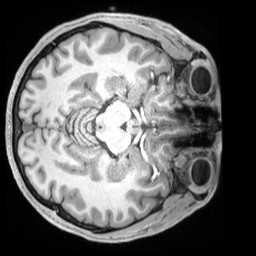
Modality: T1w
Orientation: axial
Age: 23
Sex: male
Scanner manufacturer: siemens
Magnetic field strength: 3 T
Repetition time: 2.4 s
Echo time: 0.00226 s